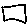
Label: square